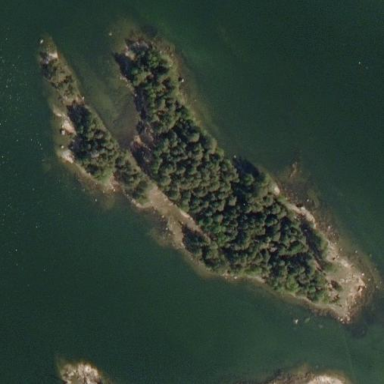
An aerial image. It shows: Island with natural coastline.